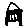
Label: zigzag